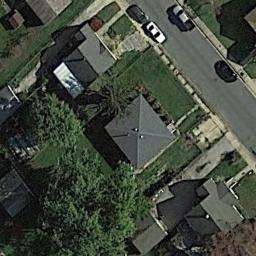
Label: residential